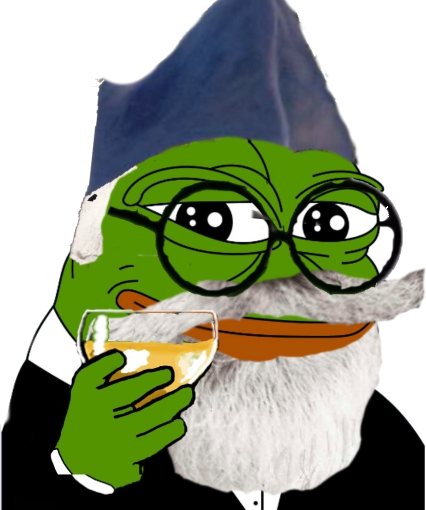
Label: 5_Pepe